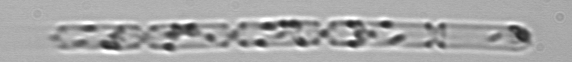
Label: Cerataulina_pelagica